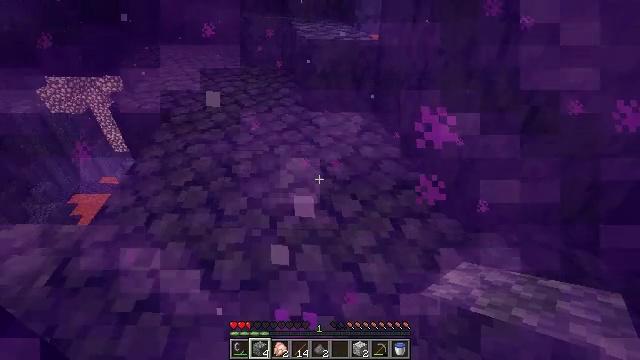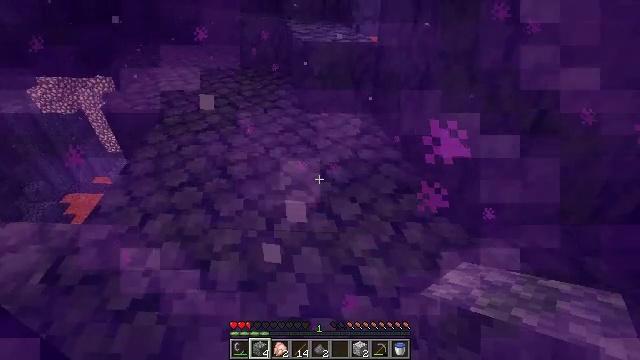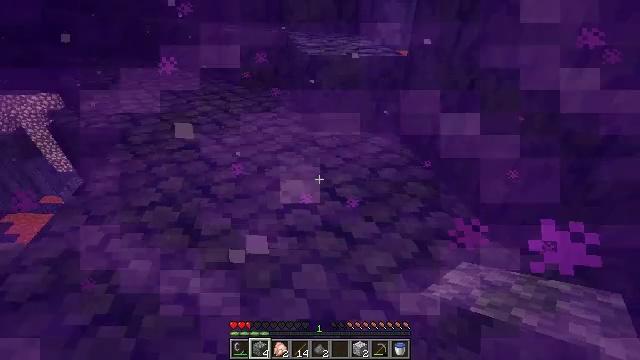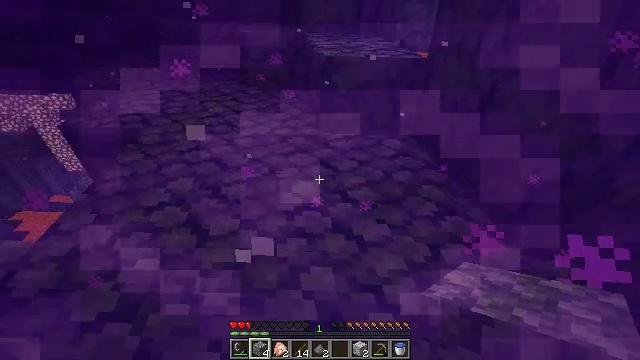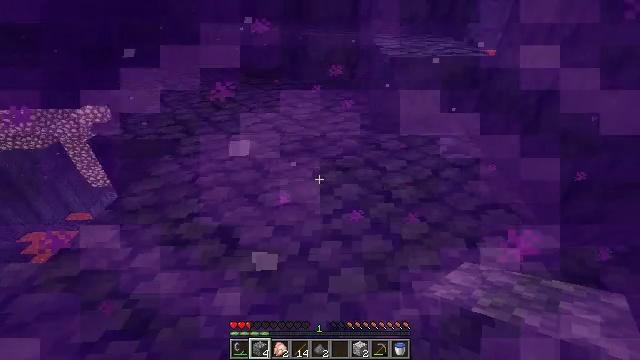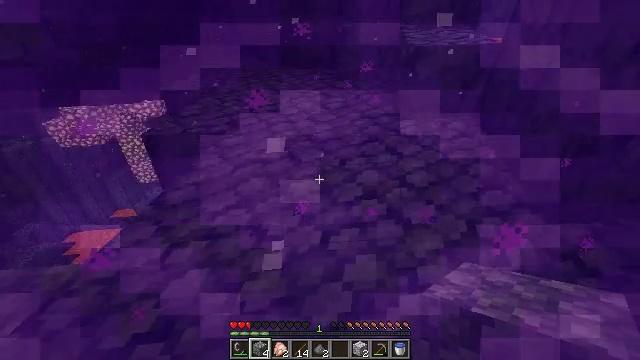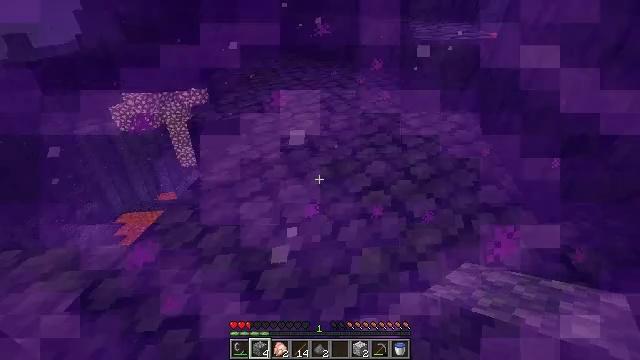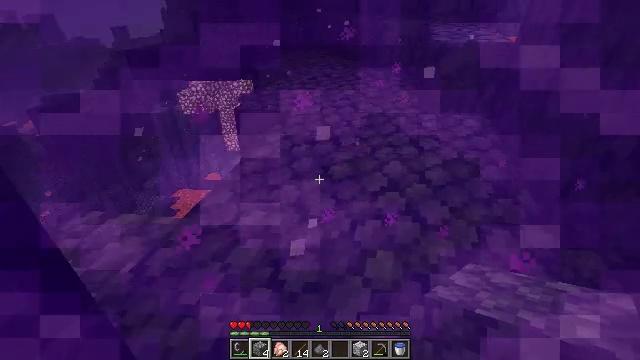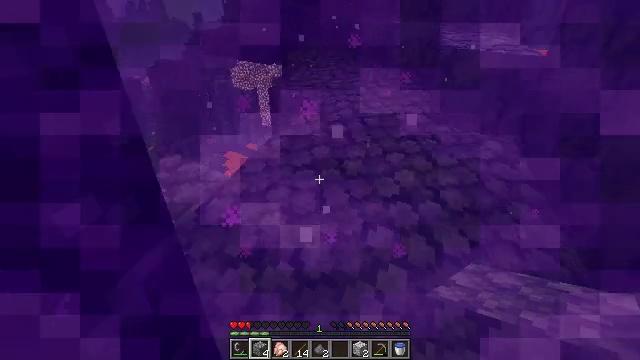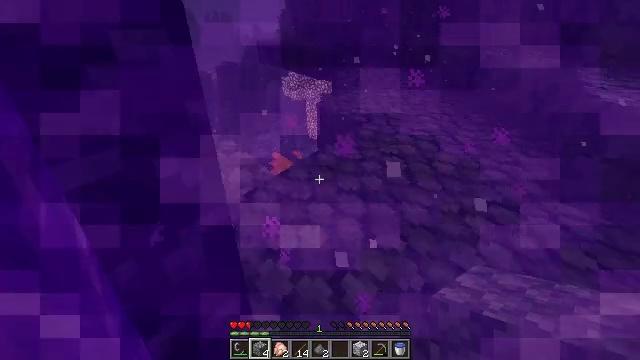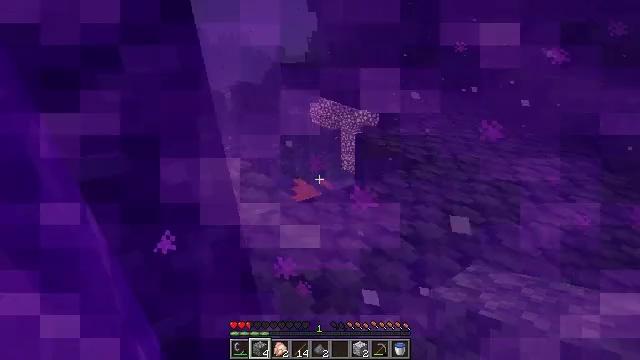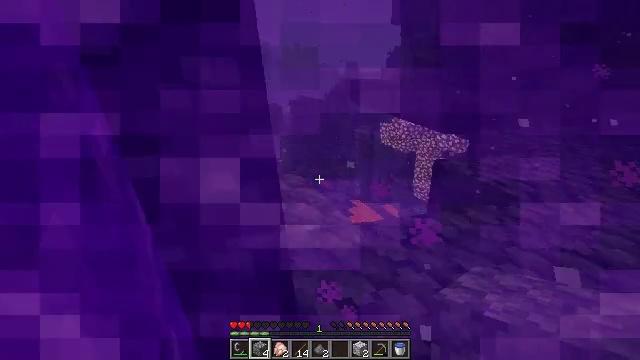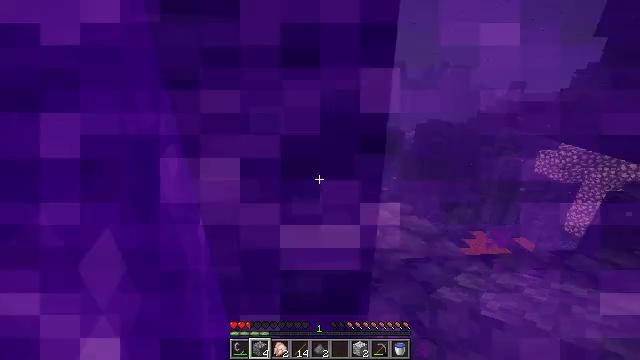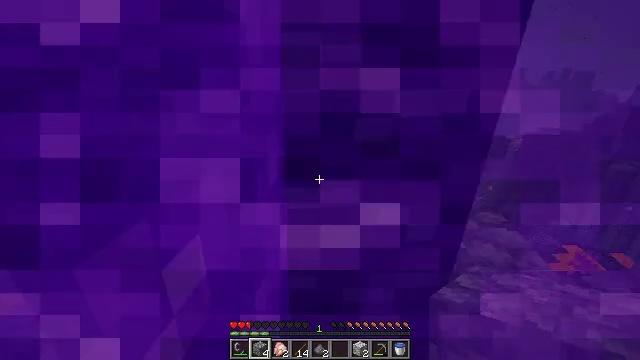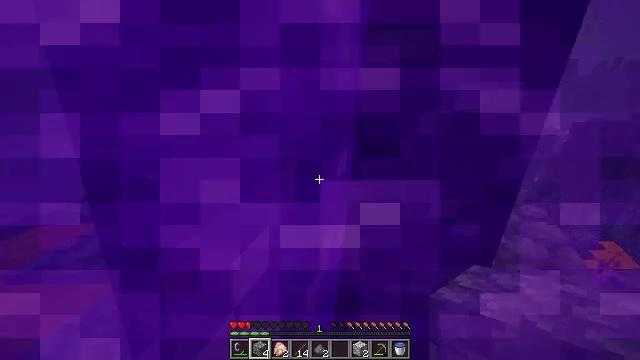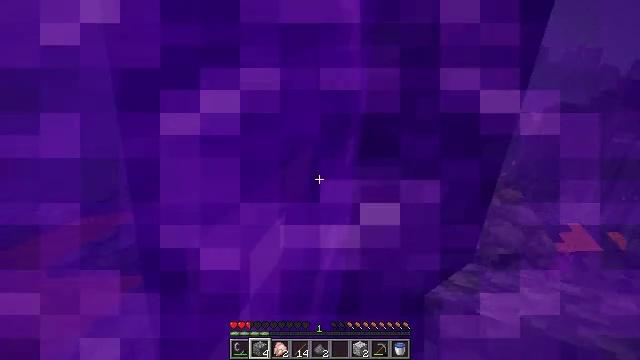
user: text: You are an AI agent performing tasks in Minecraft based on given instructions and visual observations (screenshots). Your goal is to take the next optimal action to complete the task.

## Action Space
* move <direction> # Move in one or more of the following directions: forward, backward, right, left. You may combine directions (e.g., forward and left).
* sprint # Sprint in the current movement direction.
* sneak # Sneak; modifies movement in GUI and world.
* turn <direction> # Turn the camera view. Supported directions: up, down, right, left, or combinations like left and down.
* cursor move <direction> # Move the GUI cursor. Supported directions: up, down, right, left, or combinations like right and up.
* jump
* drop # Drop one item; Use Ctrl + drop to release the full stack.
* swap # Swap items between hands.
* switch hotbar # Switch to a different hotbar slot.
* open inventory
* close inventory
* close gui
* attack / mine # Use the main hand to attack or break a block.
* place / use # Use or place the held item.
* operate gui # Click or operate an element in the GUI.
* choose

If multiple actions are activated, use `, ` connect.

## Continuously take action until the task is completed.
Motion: motion action
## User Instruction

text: Collect basalt for building.
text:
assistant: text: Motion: no_op
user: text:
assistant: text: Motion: no_op
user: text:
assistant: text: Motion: turn left
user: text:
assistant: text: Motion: turn left
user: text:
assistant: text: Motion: turn left
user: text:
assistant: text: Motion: turn left
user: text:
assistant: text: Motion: turn left and up
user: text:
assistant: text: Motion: turn left
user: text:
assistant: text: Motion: turn left and up
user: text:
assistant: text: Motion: turn left and up
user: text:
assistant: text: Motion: turn left and up
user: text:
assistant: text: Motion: turn left and up
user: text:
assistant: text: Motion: turn left and up
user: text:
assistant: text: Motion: turn left and up
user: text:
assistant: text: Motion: no_op
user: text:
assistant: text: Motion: no_op
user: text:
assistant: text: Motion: no_op
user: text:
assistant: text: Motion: no_op
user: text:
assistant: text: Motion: no_op
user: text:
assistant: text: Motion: no_op
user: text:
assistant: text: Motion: no_op
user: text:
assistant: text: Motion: no_op
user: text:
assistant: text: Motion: no_op
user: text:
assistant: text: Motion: no_op
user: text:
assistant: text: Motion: no_op
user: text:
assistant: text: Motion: no_op
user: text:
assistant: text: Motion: no_op
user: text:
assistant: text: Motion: no_op
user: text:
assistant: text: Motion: no_op
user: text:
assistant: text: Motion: no_op